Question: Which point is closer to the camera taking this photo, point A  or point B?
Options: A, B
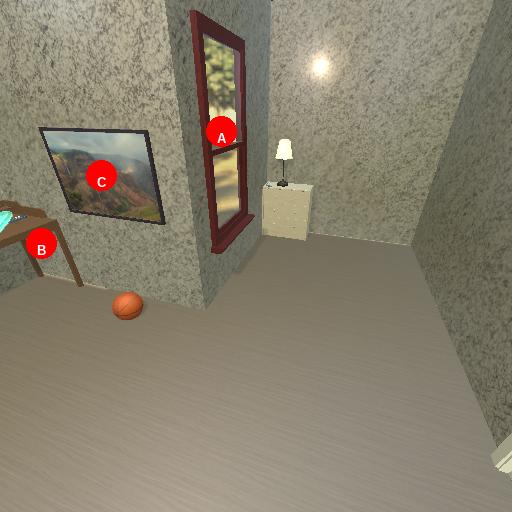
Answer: A